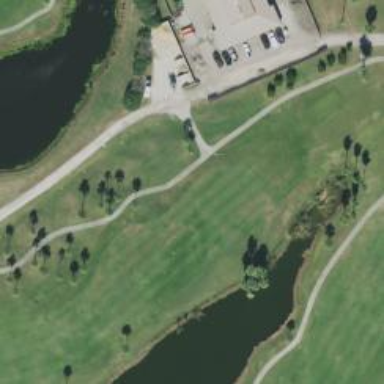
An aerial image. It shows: Path for both road and golf.